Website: home-depot
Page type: billing-address
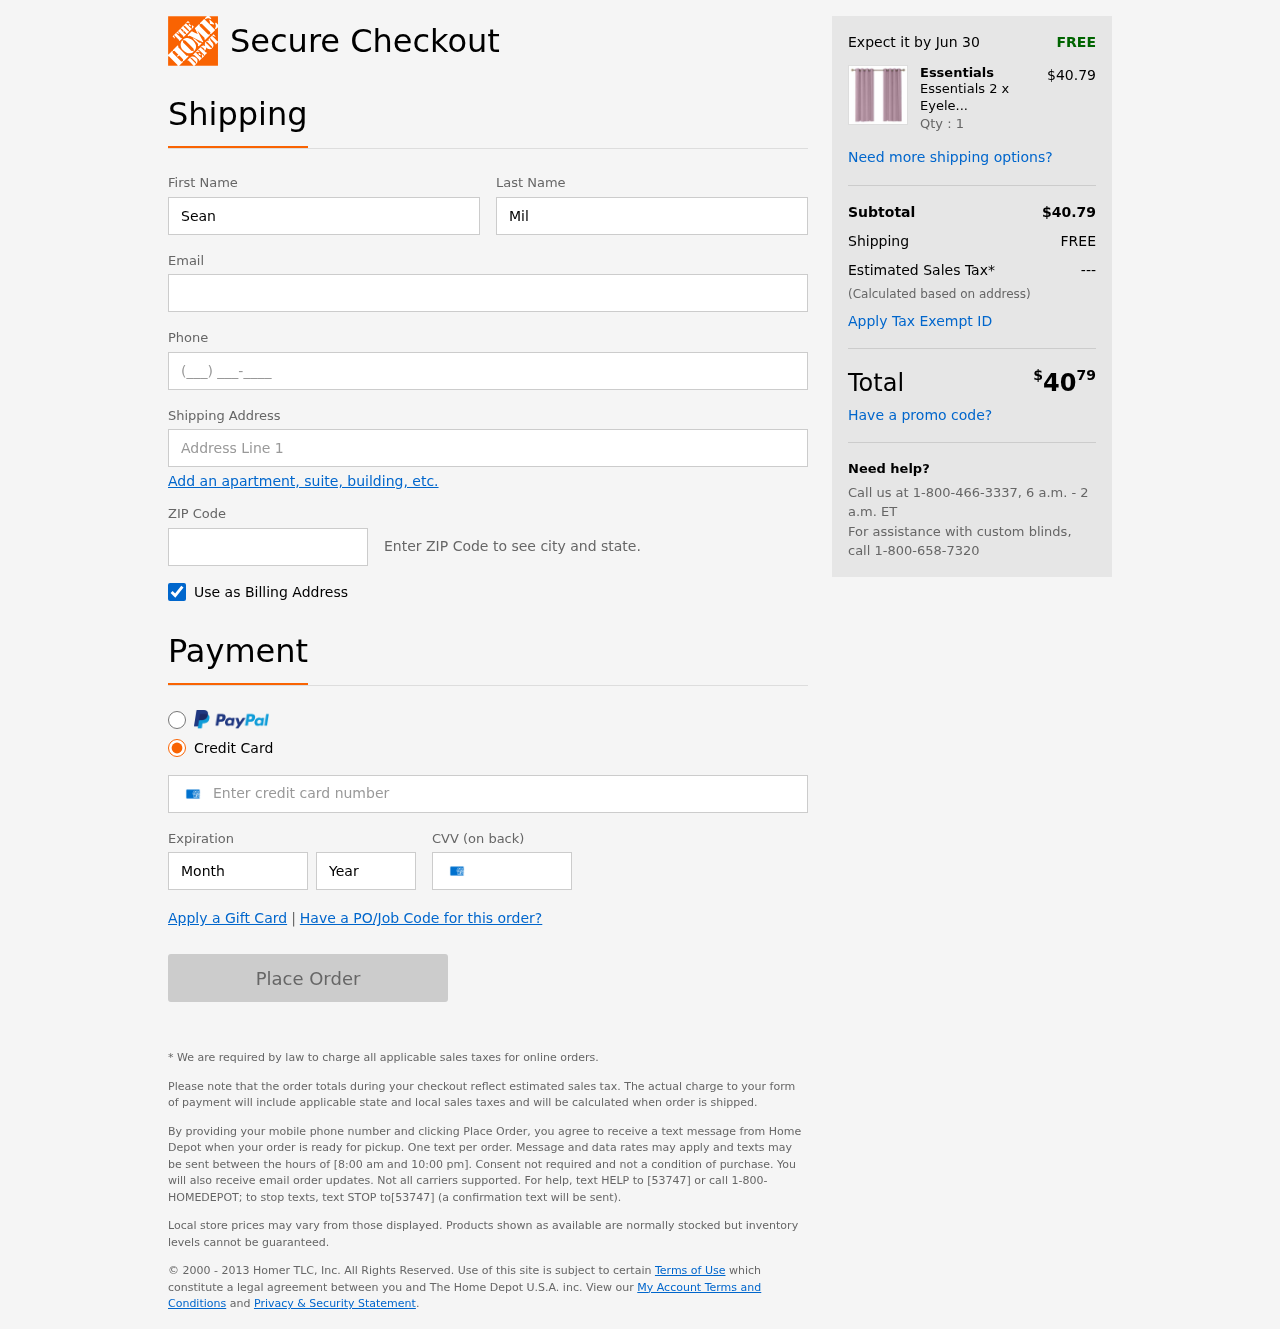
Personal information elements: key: PII_FIRSTNAME
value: Sean
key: PII_LASTNAME
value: Miller
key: PII_EMAIL
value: sean_miller@gmail.com
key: PII_PHONE
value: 7003482211
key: PII_STREET
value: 799 Blackwell Radial
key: PII_POSTCODE
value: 22137
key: PII_CARD_NUMBER
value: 3466 3777 4265 518
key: PII_CARD_EXPIRY_MONTH
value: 04
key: PII_CARD_CVV
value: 5374
Product elements: key: PRODUCT1_BRAND
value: Essentials
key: PRODUCT1_NAME
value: Essentials 2 x Eyelet Curtains
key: PRODUCT1_PRICE
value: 40.79
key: PRODUCT1_QUANTITY
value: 1
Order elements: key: ORDER_DELIVERY_DATE
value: Jun 30
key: ORDER_SUBTOTAL
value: $40.79
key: ORDER_SHIPPING_COST
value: FREE
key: ORDER_TAX
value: ---
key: ORDER_TOTAL2
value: $4079